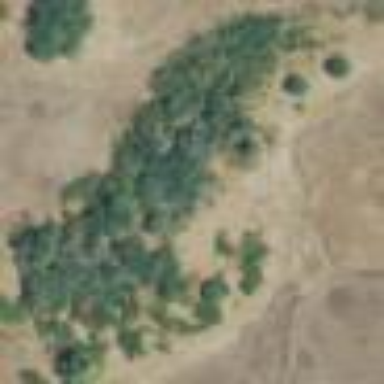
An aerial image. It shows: Patch of scrub vegetation.